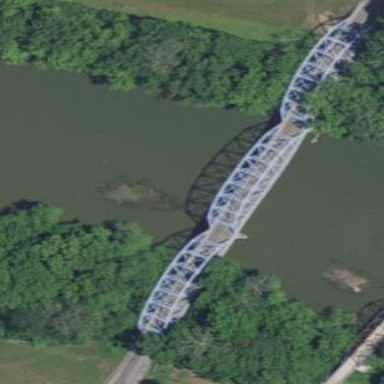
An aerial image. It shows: Truss bridge.